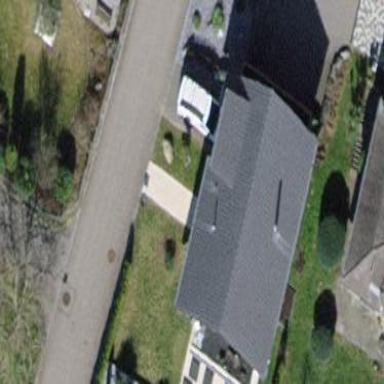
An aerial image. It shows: Detached building with gabled roof.